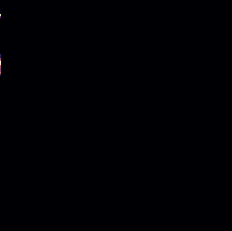
Sound class: Sea waves